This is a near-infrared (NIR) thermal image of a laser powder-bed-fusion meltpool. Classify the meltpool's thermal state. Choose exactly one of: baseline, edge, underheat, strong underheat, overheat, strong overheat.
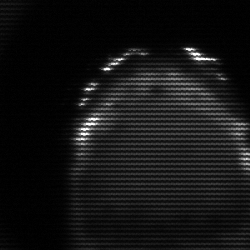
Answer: edge